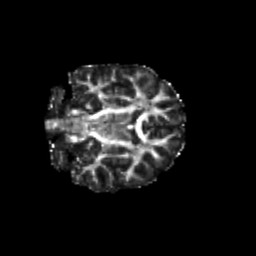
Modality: FA
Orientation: coronal
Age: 8
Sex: female
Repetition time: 9.512 s
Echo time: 0.089 s